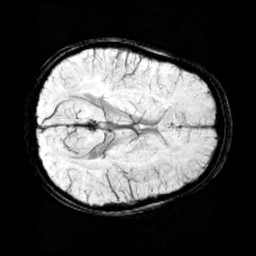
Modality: minIP
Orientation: axial
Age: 10
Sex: female
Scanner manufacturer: siemens
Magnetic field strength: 3 T
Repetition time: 0.027 s
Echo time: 0.02 s